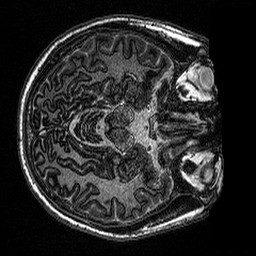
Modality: MP2RAGE
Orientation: axial
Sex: male
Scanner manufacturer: siemens
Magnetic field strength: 3 T
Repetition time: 5 s
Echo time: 0.00292 s